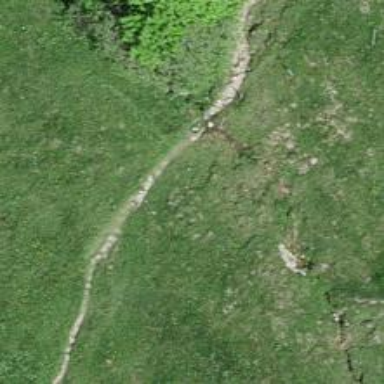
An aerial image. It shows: Path covered in grass.